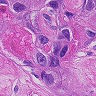
Metastatic tissue present: yes